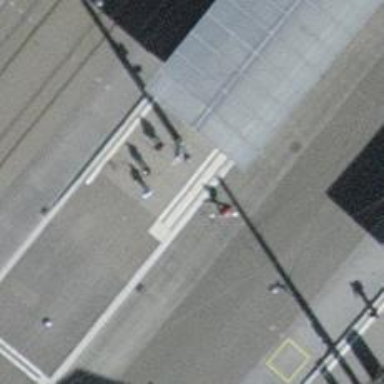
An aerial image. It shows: Bus stop with sheltered platform for public transport.